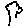
Label: tree